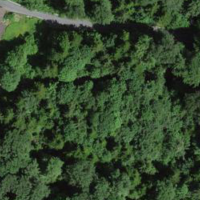
EUNIS habitat code: 41
Species observed at this site:
Allium ursinum
Clematis vitalba
Veronica hederifolia